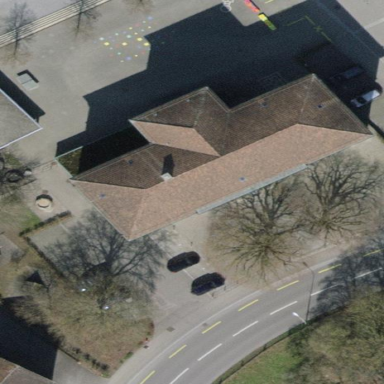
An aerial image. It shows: School building with half-hipped roof shape.